Field crop: tomato
Growth stage: 1
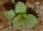
Species: solanum